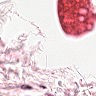
Metastatic tissue present: no